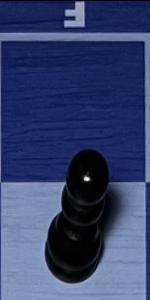
Label: Pawn_Black